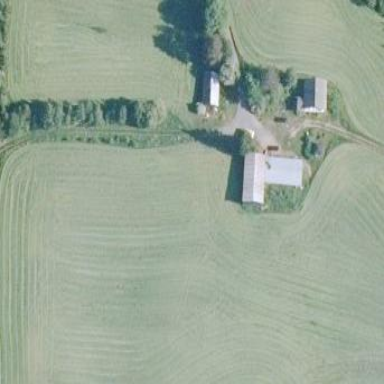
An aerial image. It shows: Farmyard area.